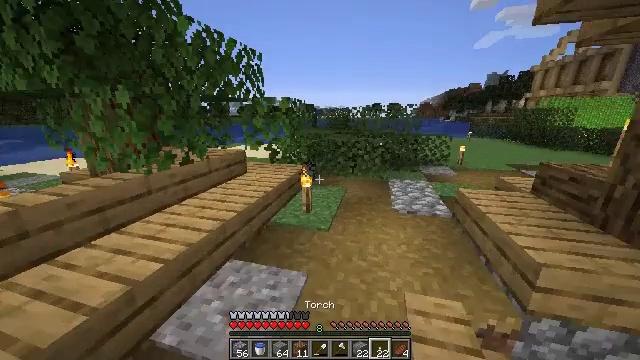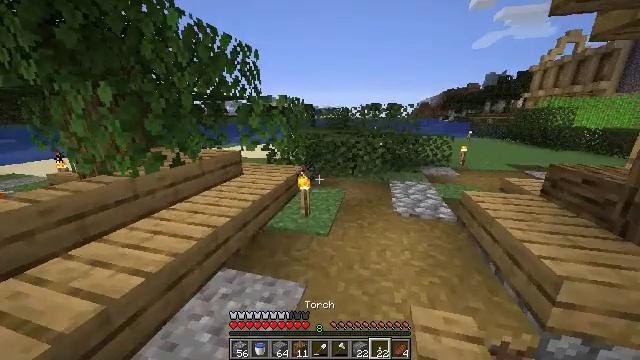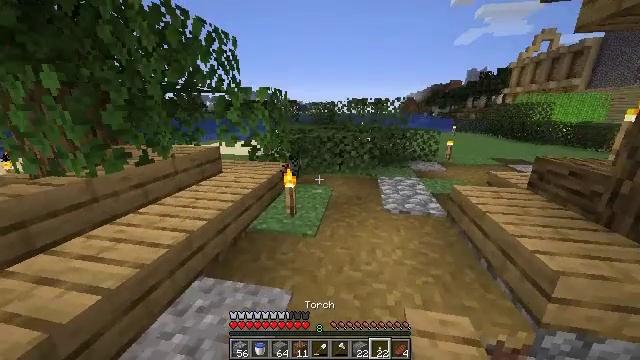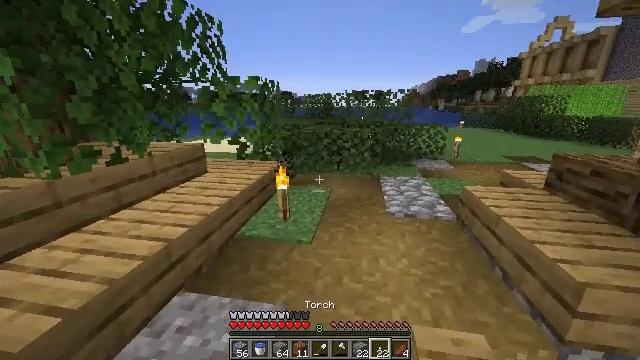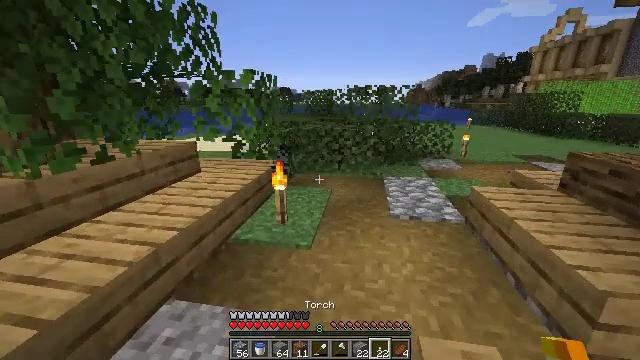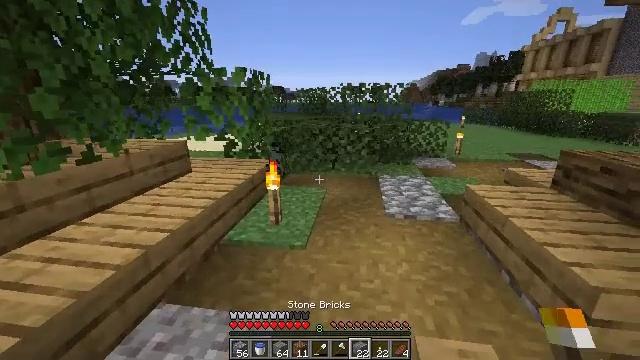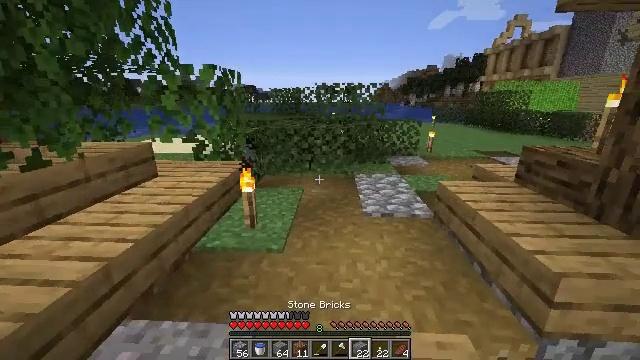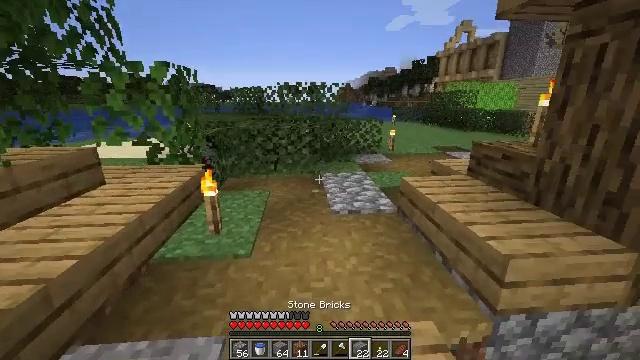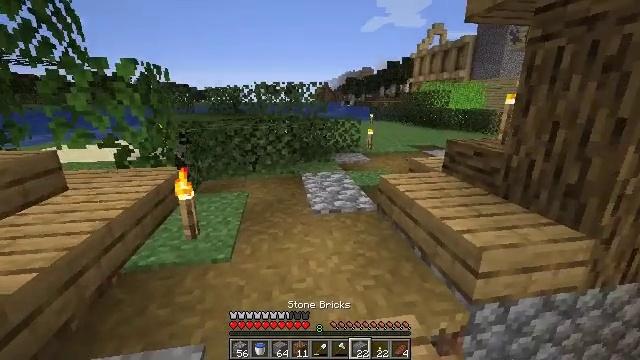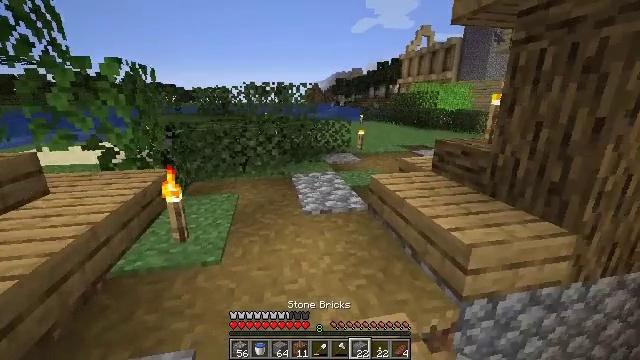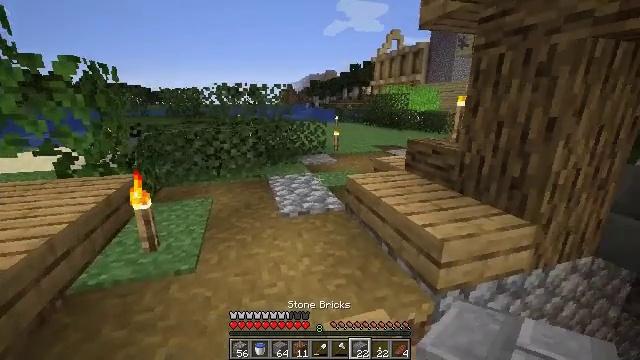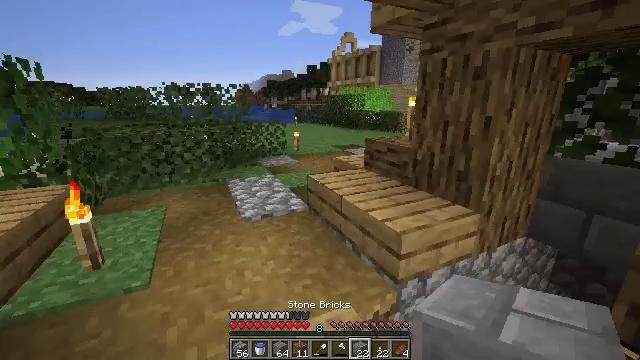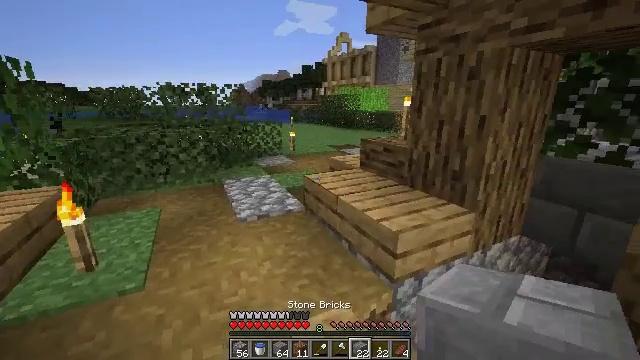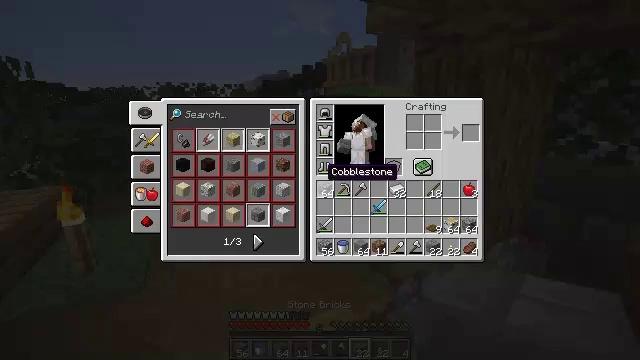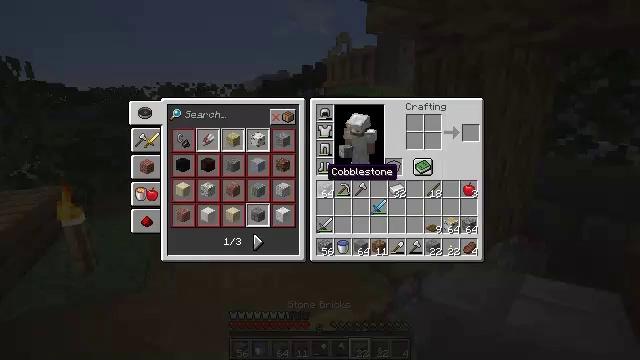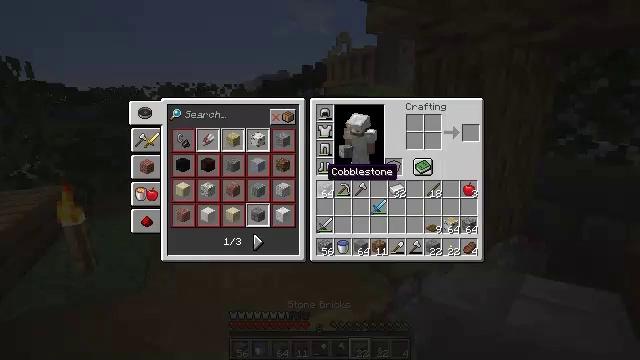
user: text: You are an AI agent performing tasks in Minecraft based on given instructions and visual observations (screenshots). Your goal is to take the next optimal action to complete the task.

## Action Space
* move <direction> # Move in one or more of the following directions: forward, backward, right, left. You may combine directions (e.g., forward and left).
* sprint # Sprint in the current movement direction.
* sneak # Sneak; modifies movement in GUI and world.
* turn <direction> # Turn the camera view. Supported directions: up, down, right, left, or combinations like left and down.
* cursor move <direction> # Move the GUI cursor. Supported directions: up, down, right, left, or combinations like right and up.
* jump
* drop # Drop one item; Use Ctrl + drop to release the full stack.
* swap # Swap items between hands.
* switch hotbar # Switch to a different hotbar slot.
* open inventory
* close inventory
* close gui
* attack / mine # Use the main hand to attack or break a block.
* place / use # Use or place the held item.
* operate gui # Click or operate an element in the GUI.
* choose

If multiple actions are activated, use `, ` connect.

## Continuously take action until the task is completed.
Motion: motion action
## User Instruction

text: Use the crafting table to craft stone bricks from stone.
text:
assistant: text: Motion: no_op
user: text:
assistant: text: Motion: turn right
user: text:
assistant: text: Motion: no_op
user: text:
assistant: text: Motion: no_op
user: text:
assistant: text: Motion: turn right
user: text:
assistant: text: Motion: turn right
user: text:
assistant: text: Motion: turn right
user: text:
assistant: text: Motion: turn right
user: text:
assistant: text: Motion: turn right
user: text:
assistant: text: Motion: turn right
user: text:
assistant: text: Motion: turn right
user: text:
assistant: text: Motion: no_op
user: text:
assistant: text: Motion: close inventory
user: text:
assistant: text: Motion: close inventory
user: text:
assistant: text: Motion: open gui
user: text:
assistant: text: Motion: no_op
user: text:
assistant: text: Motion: no_op
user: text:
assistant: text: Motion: no_op
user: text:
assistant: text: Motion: no_op
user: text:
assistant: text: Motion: no_op
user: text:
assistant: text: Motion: no_op
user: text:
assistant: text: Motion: no_op
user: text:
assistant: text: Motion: no_op
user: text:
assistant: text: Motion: close gui
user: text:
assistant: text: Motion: open inventory
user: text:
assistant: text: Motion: no_op
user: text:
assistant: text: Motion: no_op
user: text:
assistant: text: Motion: move forward
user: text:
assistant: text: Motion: move forward
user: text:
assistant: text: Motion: move forward